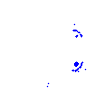
Particle: pion